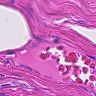
Metastatic tissue present: no